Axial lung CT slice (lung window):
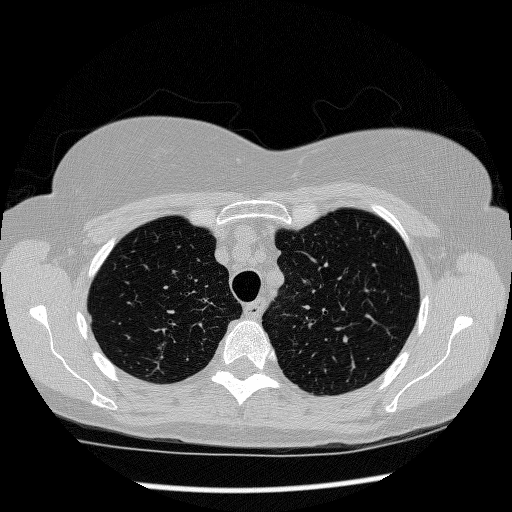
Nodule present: no